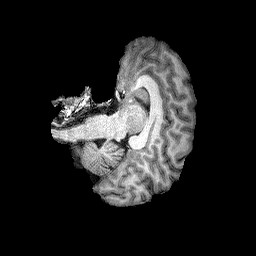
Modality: T1w
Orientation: axial
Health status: healthy